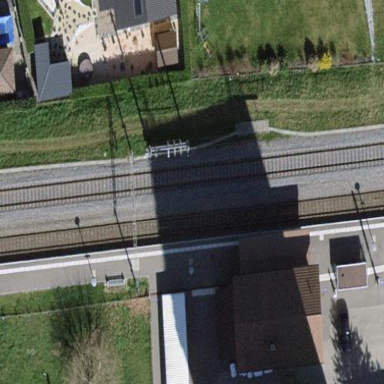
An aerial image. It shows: Platform for public transport at railway station.